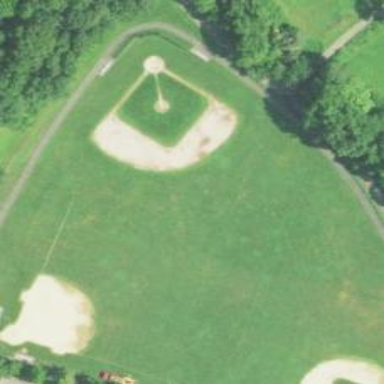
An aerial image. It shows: Baseball pitch for leisure land.